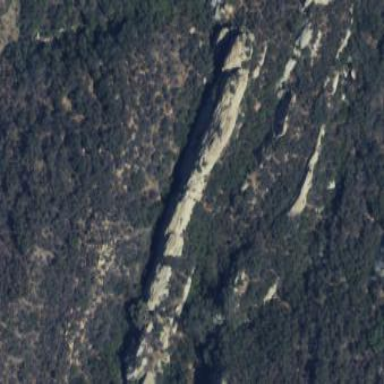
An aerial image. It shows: Landscape dominated by bare rock.